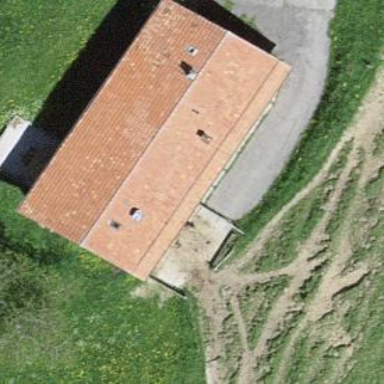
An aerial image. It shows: Farm building.